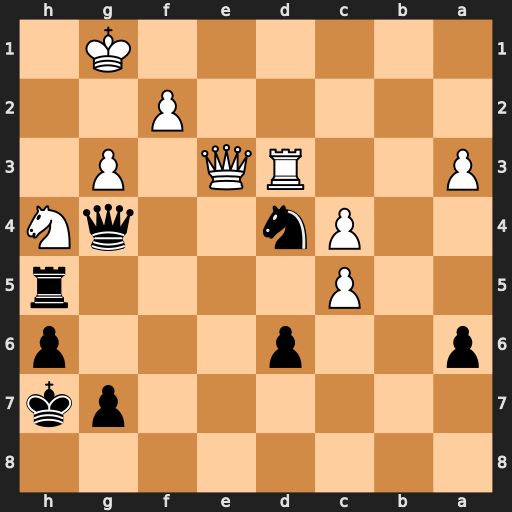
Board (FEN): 8/6pk/p2p3p/2P4r/2Pn2qN/P2RQ1P1/5P2/6K1
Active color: b
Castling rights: -
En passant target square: -
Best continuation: Rxh4 Rxd4 Qxd4 gxh4 Qxe3 fxe3 dxc5